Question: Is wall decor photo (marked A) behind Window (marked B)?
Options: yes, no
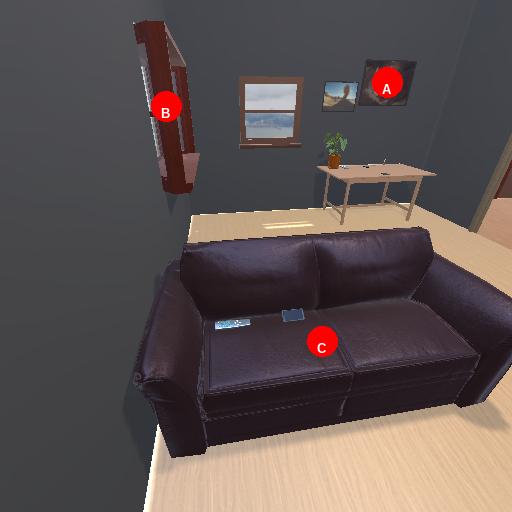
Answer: yes